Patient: sex M, age 85
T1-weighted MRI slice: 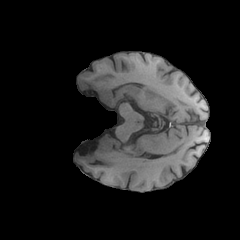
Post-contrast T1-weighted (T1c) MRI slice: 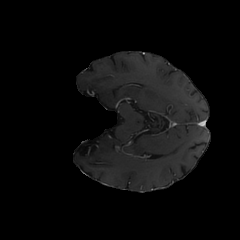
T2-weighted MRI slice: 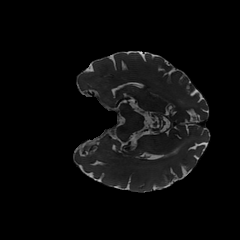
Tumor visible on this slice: no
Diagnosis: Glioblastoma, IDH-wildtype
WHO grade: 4